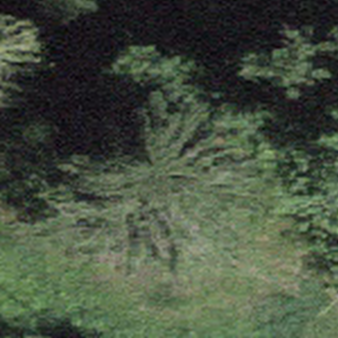
Label: other